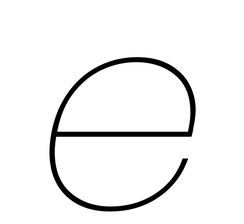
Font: Poppins-ThinItalic